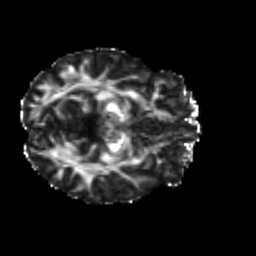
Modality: FA
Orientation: axial
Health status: ill
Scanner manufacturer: siemens
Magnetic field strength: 3 T
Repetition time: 6.7 s
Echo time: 0.1 s